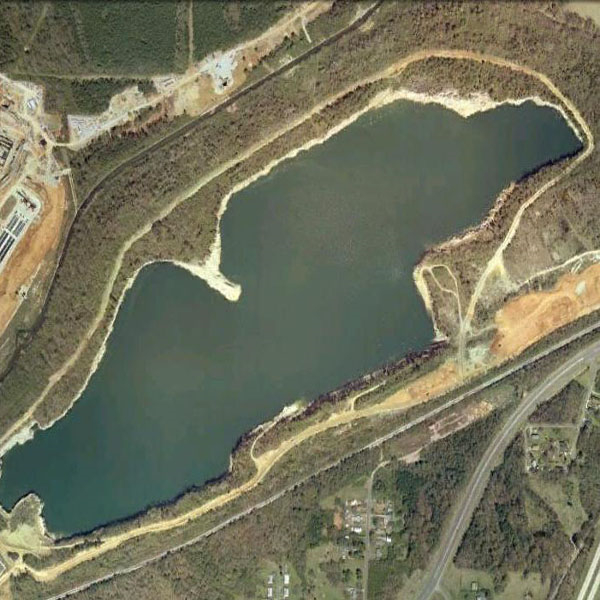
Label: Pond